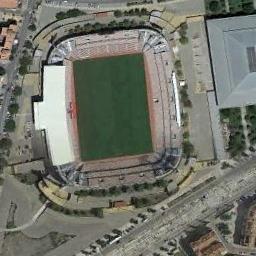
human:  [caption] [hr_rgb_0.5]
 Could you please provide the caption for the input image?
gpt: The stadium is on the bare land next to some trees and roads .

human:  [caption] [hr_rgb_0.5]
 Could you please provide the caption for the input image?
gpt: The square gymnasium is built on a concrete ground with some vegetation and roads around it .

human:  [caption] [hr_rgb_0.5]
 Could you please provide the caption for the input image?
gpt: This stadium has a row of white signs on each side .

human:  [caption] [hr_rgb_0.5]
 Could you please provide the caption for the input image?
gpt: Lots of buildings are next to the stadium .

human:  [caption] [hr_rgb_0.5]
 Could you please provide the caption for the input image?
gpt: There are some green bushes around the stadium .